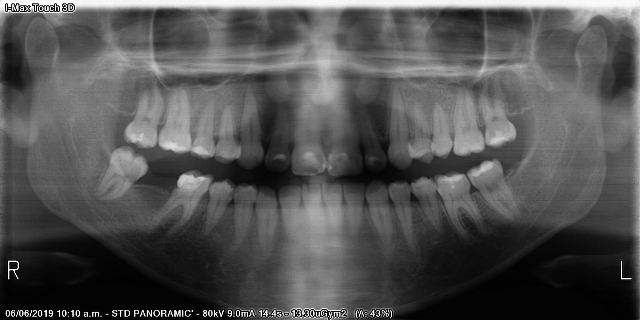
adult